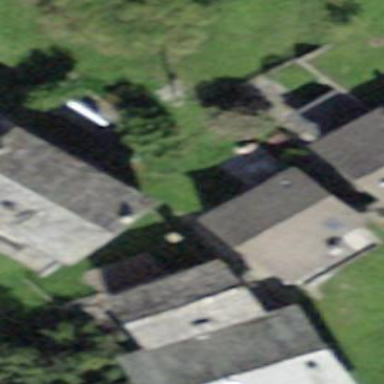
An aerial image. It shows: Simple house.